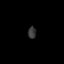
Tissue: lung
Cell type: Myeloid cells
Senescence score: 0.5494
Nuclear area (px): 91
Mean DAPI intensity: 56.055